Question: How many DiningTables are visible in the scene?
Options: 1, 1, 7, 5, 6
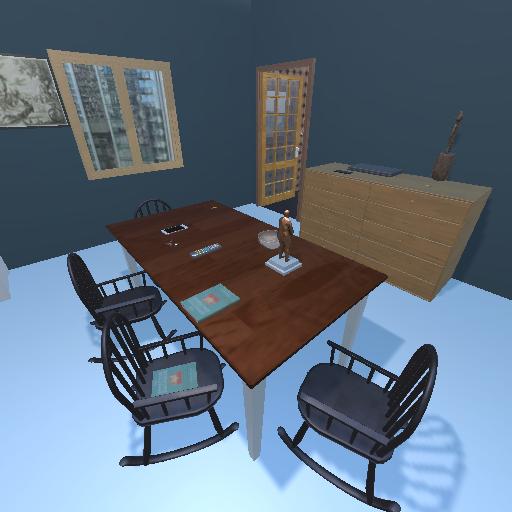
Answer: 1